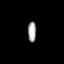
Tissue: prostate
Cell type: Myeloid cells
Senescence score: 0.7298
Nuclear area (px): 167
Mean DAPI intensity: 166.174